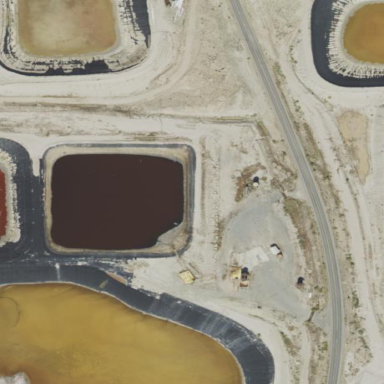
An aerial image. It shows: Tailings reservoir.